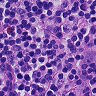
Metastatic tissue present: no